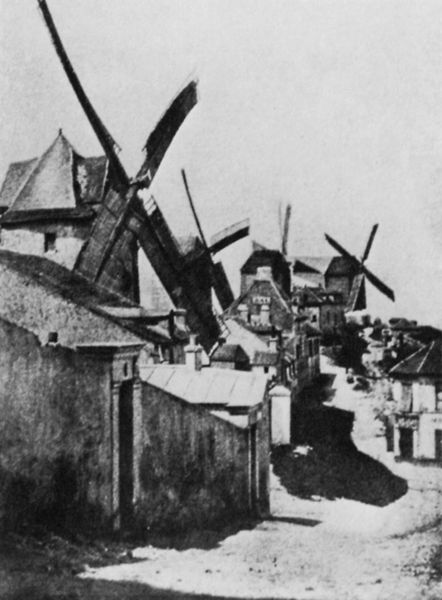
Titel: Windmühlen auf dem Montmartre
Künstler: Hippolyte Bayard
Schlagwörter: dunkel, flügel, himmel, schatten, weiß, landschaft, stadt, fenster, frankreich, grau, licht, schwarz, strasse, tür, dach, gebäude, haus, weg, stein, holland, niederlande, häuser, mühle, mühlen, wind, windmühle, gebüsch, hütte, sonne, windrad, windräder, boden, land, blatt, schornstein, windmühlen, spanien, sommer, italien, türen, abhang, dorf, dächer, mauer, hütten, rad, tor, foto, fotografie, ortschaft, vier, eingang, schwarzweiss, staub, topografie, photo, mauern, fluchtpunkt, gemeinde, stall, fotographie, mühlrad, photografie, hauser, montmartre, dokumentation, windmühlenflügel, dorfstrasse, rotor, häser, don, ausgestorben, fügel, bockwindmühlen, mühlenstraße, la mancha, 1912, 1945, 1923, 1934, windmühlen schatten sonne gegenlicht mauer, inf-is01.inf.fh-rosenheim.de\unattended\, shwarzweiss, landschaft mit windmühlen, straßeboden, windmülen